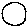
Label: moon